Question: I've got a drop down list menu for when the window width is 720px or less. When the resolution exceeds that, the li elements are displayed as table-cells. The drop down menu itself works fine, but when I close the menu and expand the resolution past 720px, the entire list is gone. How do I fix this so that the list is always visible past 720px?
Here's a picture of my problem in case I didn't explain that too well:

'''
<div class='menu'>
<button type='button' class='showList'>Menu</button>
<div class='full_list'>
<ul>
<li></li>
<li></li>
<li></li>
</ul>
</div>
</div>
'''
'''
.full_list {
display: none;
}
@media (min-width: 720px) {
.full_list {
display: block;
}
.menu button {
display: none;
}
.menu {
display: table;
background: #fff;
margin: 0 auto;
}
li {
display: table-cell;
vertical-align: middle;
}
ul {
white-space: nowrap;
}
}
'''
'''
$(document).ready(function() {
$('.showList').click(function() {
$('.full_list').slideToggle("fast");
});
});
'''
<URL>
be sure to resize it before and after clicking the menu button.
Thanks for any help!
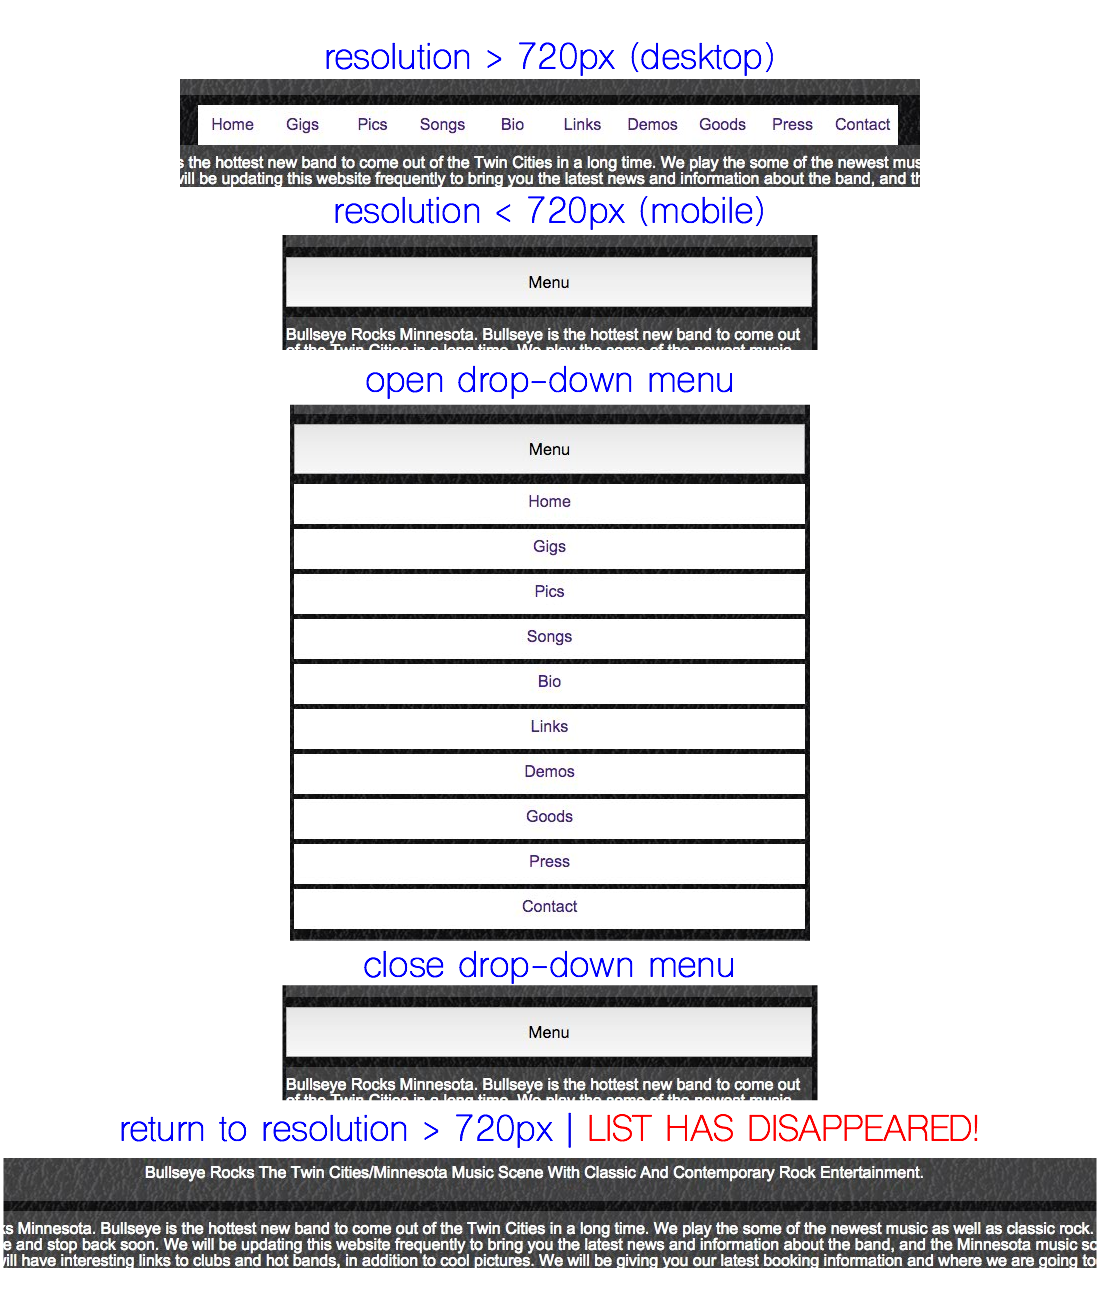
Answer: A much better way to do this would be do 'toggle' class.
Create a class as -
'''
.full_list-expanded {
display: block;
}
'''
and modify the jQuery as-
'''
$(document).ready(function() {
$(".showList").click(function() {
$(".full_list").slideToggle(400, function() {
$(this).toggleClass("full_list-expanded").css('display', '');
});
});
});
'''
Here is the <URL>.